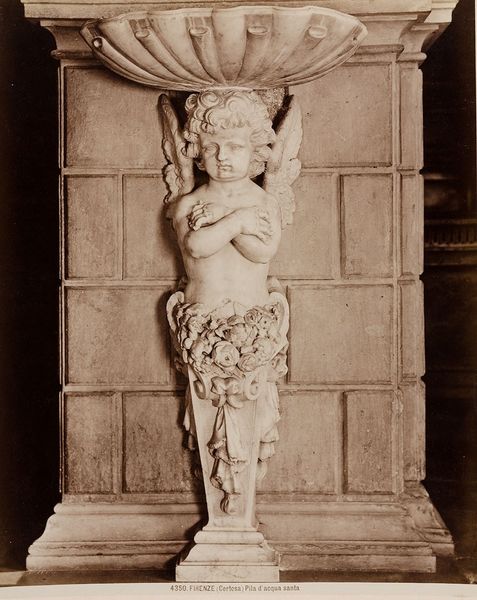
Titel: Firenze (Certosa) - Pila d'acqua santa
Künstler: Giacomo Brogi
Standort: Hamburg
Institution: Museum für Kunst und Gewerbe Hamburg
Schlagwörter: skulptur, plastik, foto, fotografie, photographie, kloster, photo, gottesdienst, abtei, liturgie, konvent, albumin, gottesverehrung, kirchenausstattung, bildhauerkunst, san, lichtbild, sachfotografie, historische, lorenzo, weihwasserbecken, bildwerke, angewandte und bildende kunst, hessische systematik, schwarzweißpositivverfahren, silbersalzverfahren, schwarzweißfotografie, gebäude, örtlichkeit, straße, stätte, objektstudien, sachphotographie, albuminpapier, certosa, galluzzo